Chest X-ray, AP view. Patient: 35 years old, sex M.
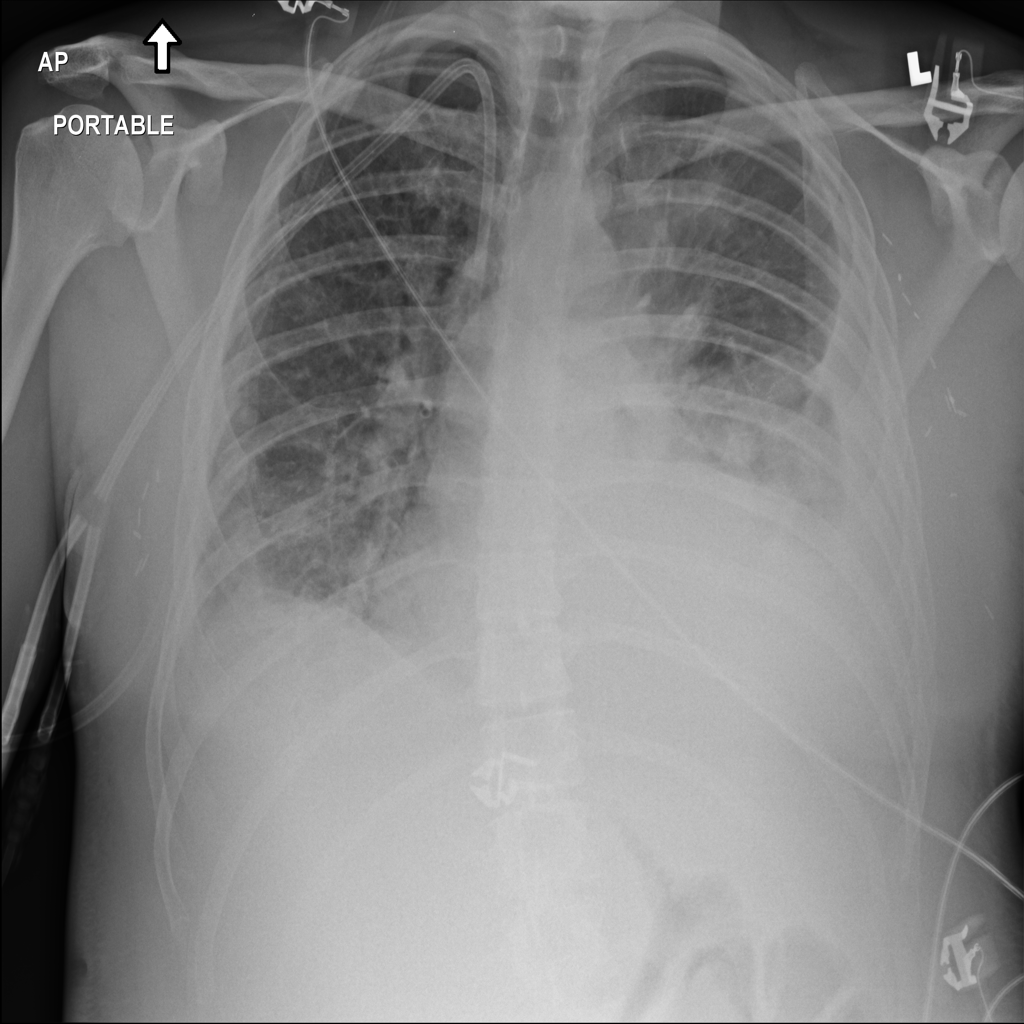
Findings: No Finding